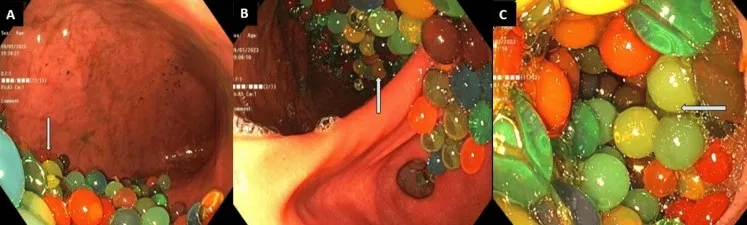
Esophagogastroduodenoscopy (EGD) which showed LA grade B esophagitis along with innumerable small colored balls (Orbeez) found in the gastric body (A & B) and fundus (C).
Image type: endoscopy (gi_endoscopy)